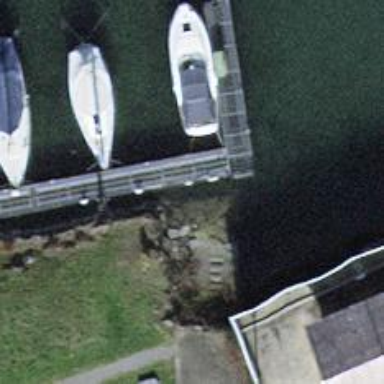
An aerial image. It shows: Man-made pier.